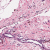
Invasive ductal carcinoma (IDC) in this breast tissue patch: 0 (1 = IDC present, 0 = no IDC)